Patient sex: F
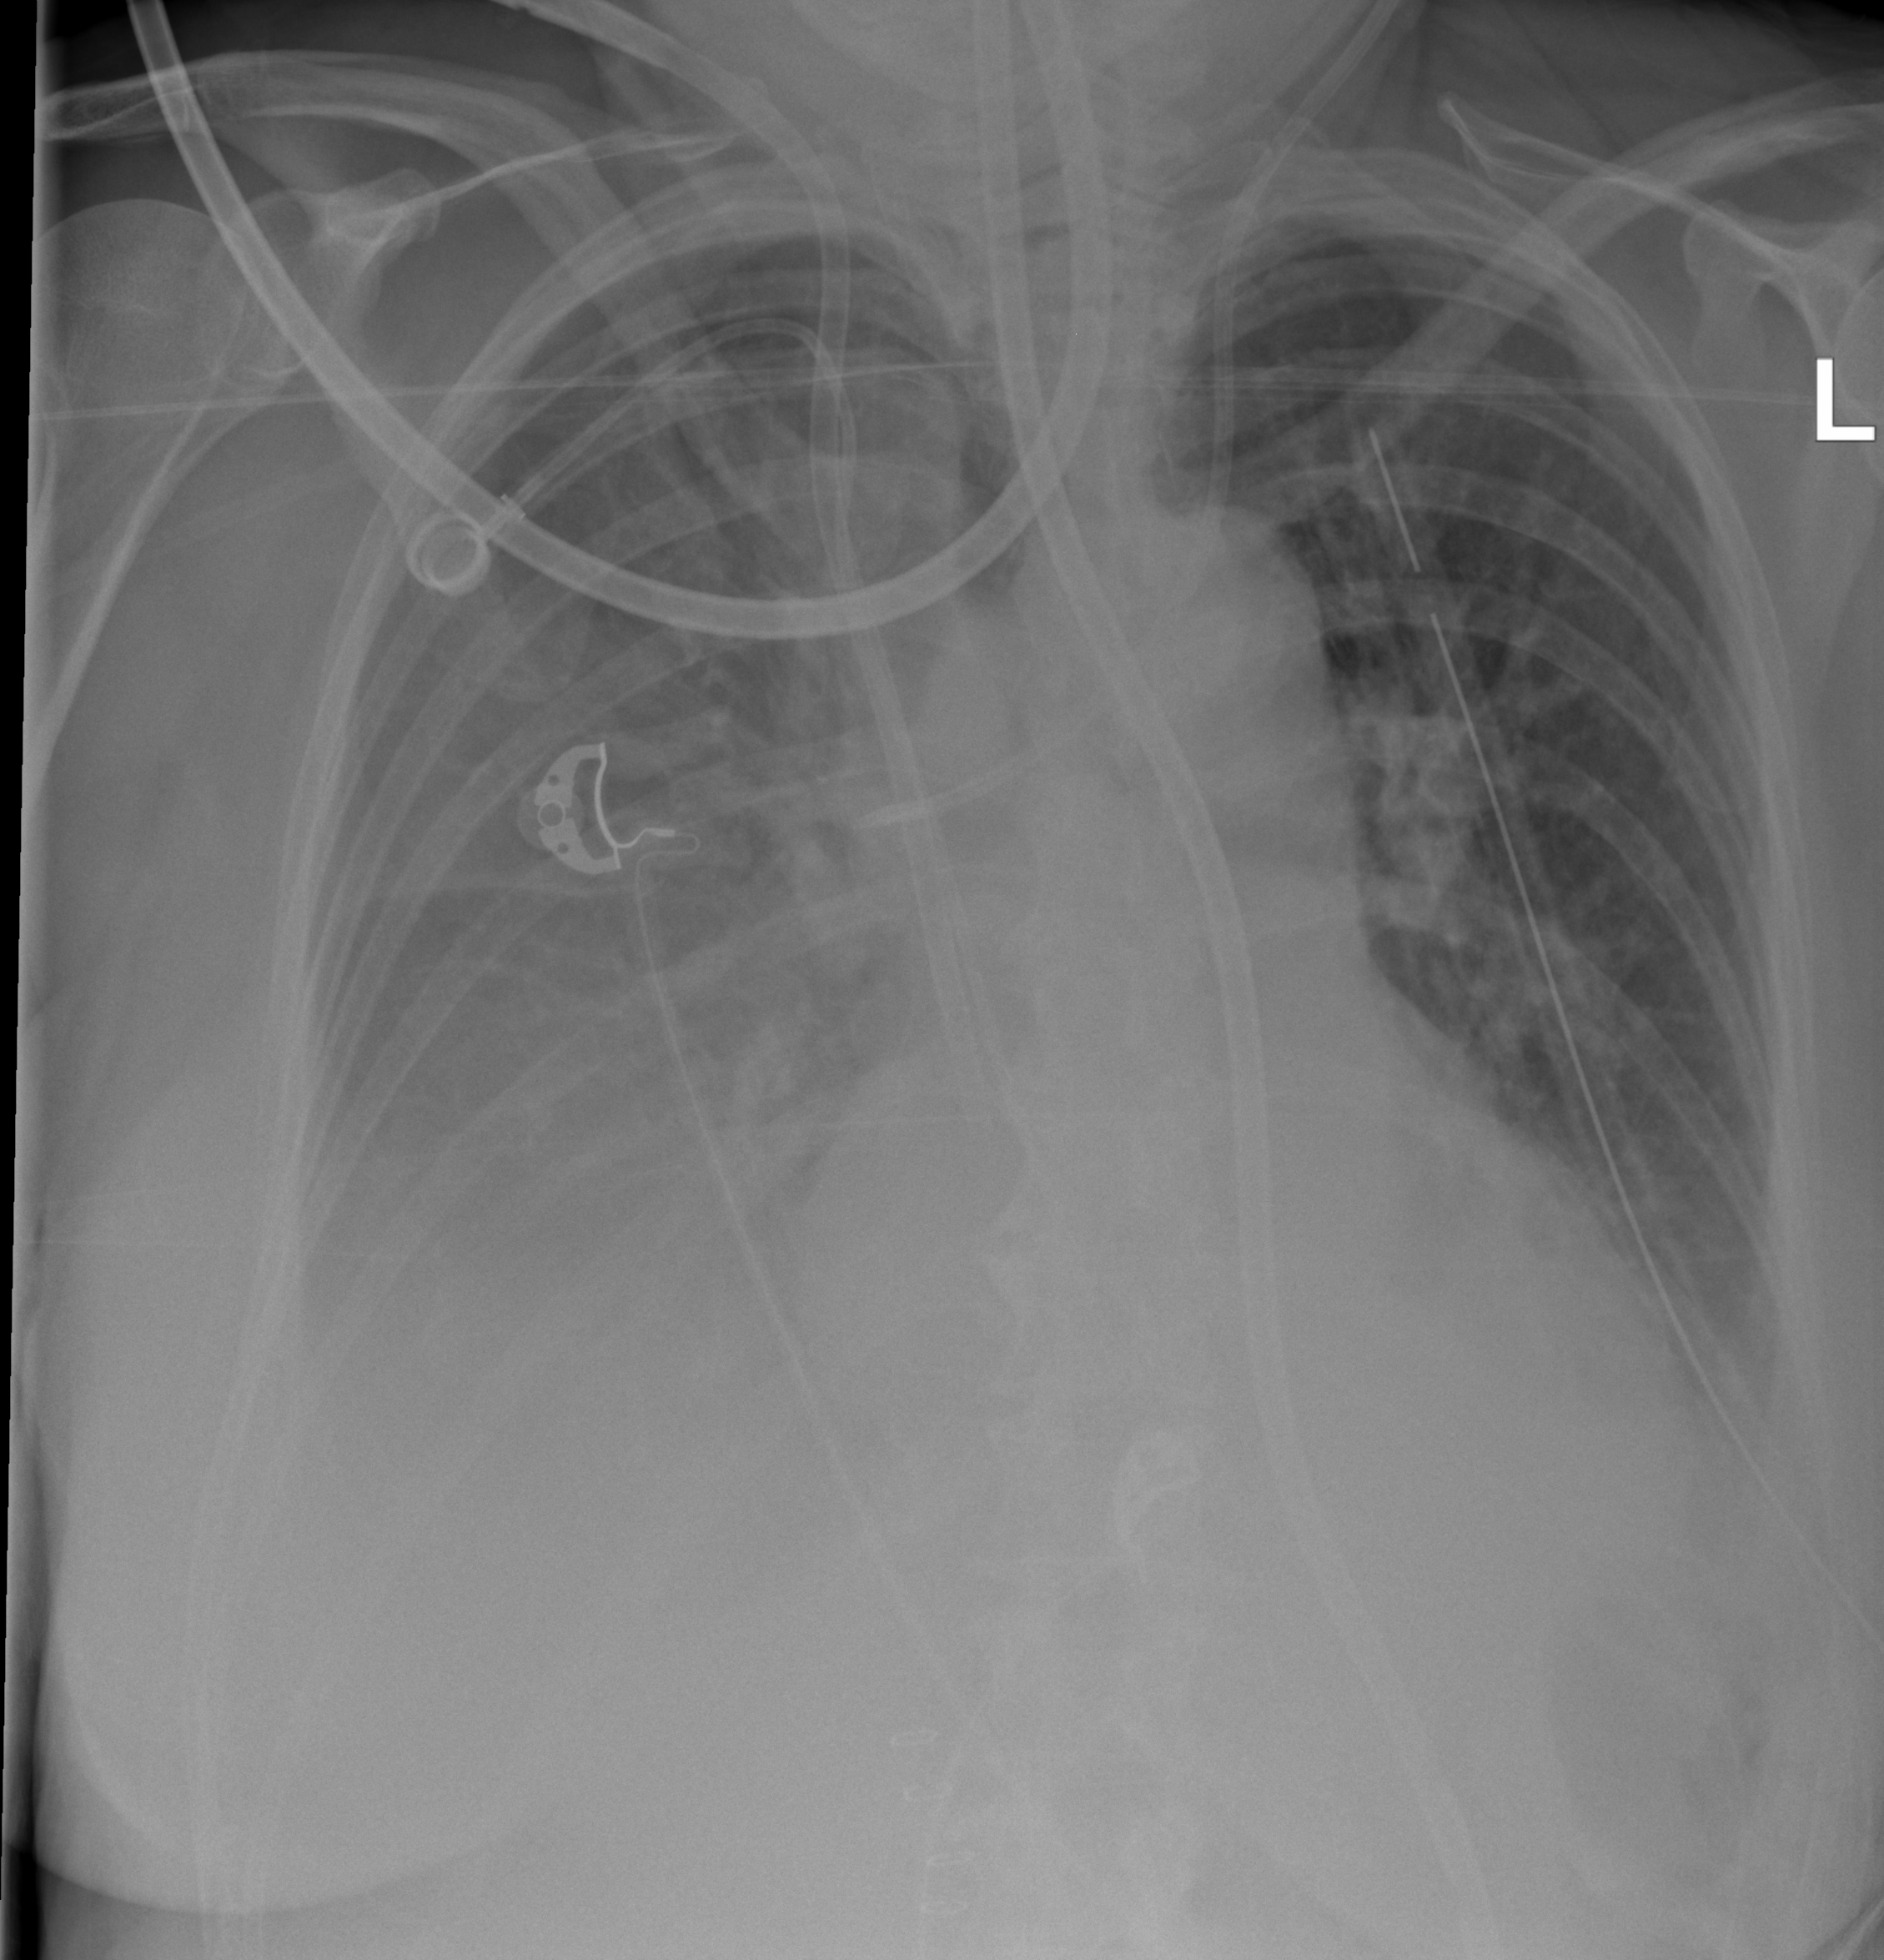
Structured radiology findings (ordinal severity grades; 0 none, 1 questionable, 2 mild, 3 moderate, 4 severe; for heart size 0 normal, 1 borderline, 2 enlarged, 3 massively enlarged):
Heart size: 0
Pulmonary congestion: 0
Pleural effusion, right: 3
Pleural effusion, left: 2
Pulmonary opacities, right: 2
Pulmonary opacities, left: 0
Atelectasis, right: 2
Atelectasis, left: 2